Question: >
<URL>
Are there any scripts out there to convert an image containing text into plain text, preferably using Javscript or PHP? For example, take the image below:

I would like this image to be converted to simply "ABCDEFGHIJK."
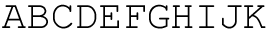
Answer: Yes, this is called Optical Character Recognition (OCR) and there are lots of libraries available for most languages.
- <URL>